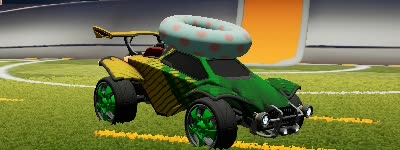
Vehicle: octane